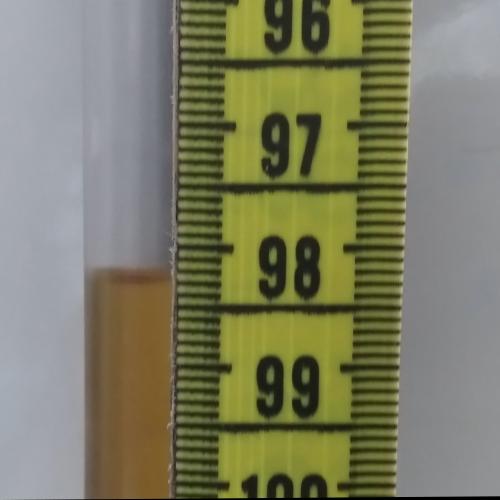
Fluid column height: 98.3 cm